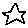
Label: star